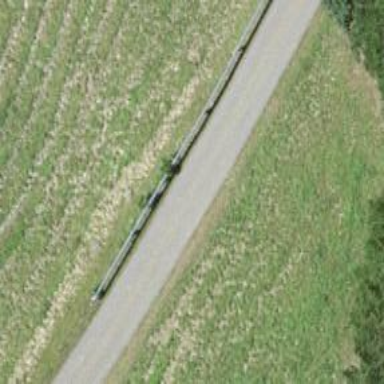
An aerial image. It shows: Well-maintained track road with grade 1 tracktype.